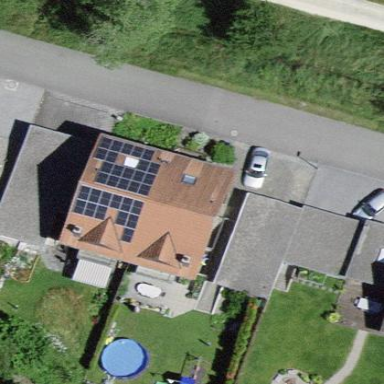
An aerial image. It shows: Semi-detached house.